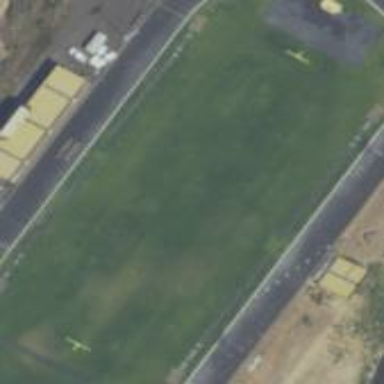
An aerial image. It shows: Pitch for American football.